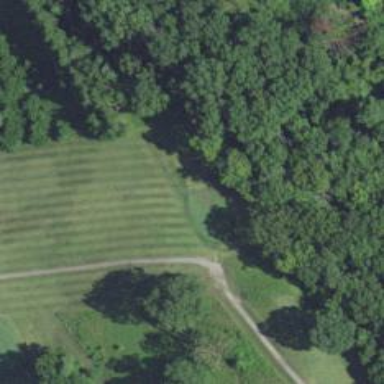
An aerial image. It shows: View of golf hole.